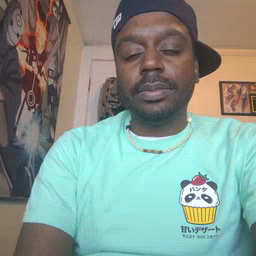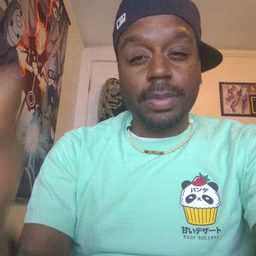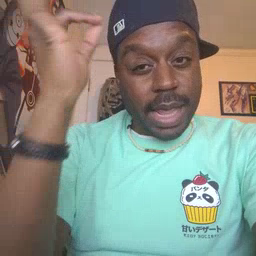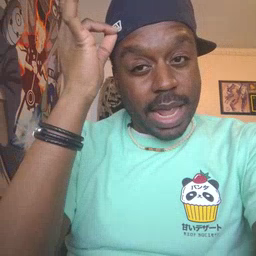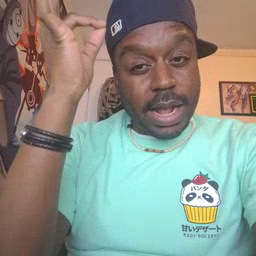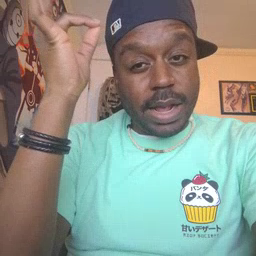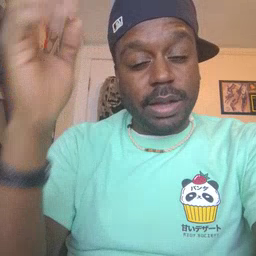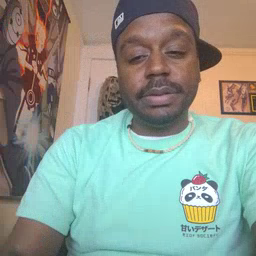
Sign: hair